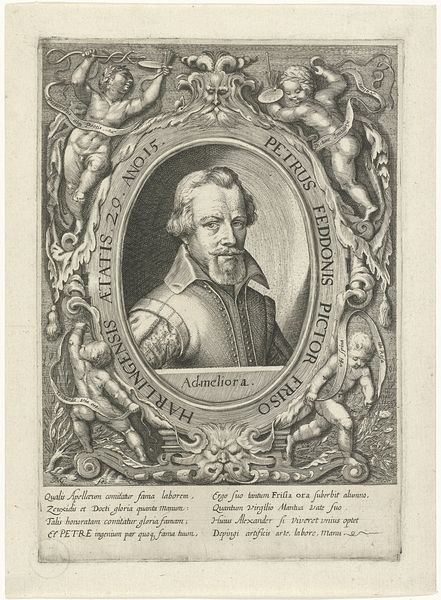
Titel: Portret van Pieter Feddes van Harlingen
Künstler: Nicolaes van Geelkercken
Standort: Amsterdam
Institution: Rijksmuseum
Schlagwörter: collar, hair, nose, old, portrait, print, angels, man, armor, eyes, suit, frame, oval, illustration, beard, cherubs, cupids, putti, clothes, engraving, book, lips, page, goatee, date, grotesque, t, cartouche, banderoles, famous, node, petre, eyed